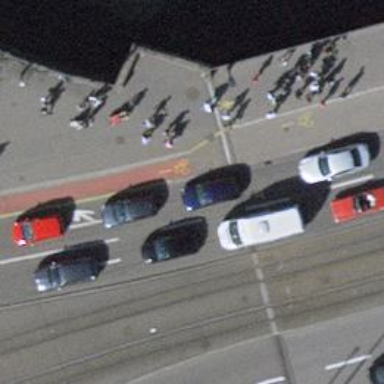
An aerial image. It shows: Secondary road bridge with asphalt surface. It includes track for cycling on the right side.